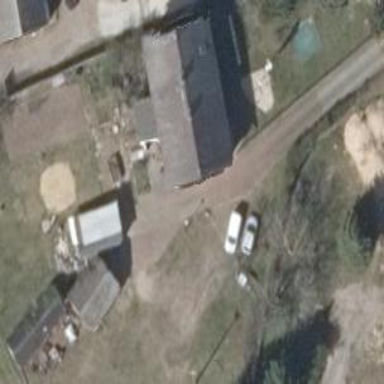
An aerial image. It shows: House with flat grey roof.